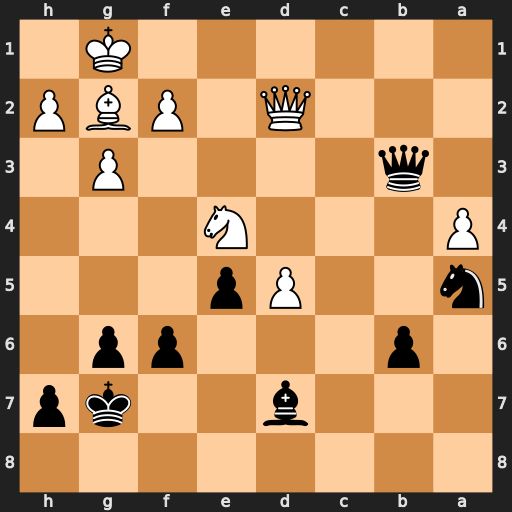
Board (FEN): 8/3b2kp/1p3pp1/n2Pp3/P3N3/1q4P1/3Q1PBP/6K1
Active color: b
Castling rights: -
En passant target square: -
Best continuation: Qb1+ Bf1 Qxe4